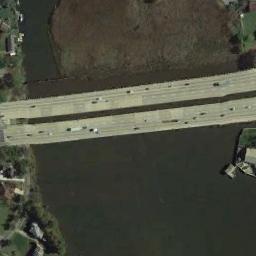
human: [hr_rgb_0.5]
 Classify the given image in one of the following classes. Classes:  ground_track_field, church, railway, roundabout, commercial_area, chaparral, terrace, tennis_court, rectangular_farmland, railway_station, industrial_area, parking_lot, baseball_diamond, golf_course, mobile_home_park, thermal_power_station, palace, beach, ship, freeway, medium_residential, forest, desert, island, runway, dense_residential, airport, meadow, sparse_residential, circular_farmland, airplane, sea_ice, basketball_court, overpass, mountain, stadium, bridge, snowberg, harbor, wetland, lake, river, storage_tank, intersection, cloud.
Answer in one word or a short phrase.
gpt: bridge